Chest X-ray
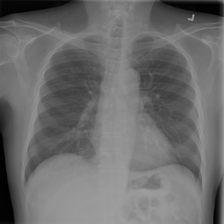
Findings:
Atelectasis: negative
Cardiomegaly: negative
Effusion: negative
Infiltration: negative
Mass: negative
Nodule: positive
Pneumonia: negative
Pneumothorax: negative
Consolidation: negative
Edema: negative
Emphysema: negative
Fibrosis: negative
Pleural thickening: negative
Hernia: negative